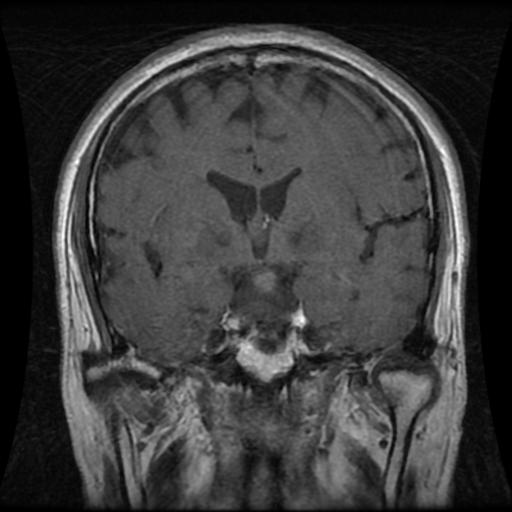
Label: pituitary